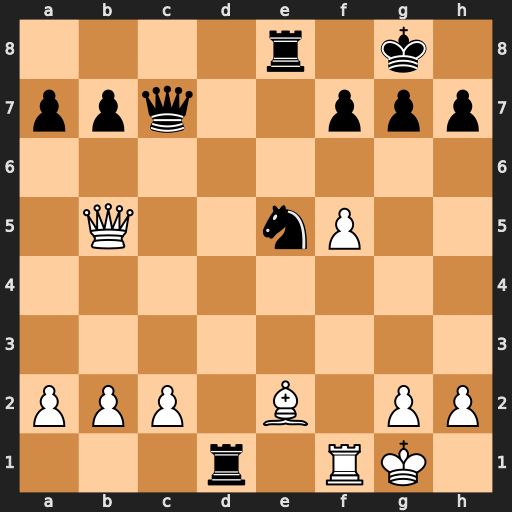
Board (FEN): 4r1k1/ppq2ppp/8/1Q2nP2/8/8/PPP1B1PP/3r1RK1
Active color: w
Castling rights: -
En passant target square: -
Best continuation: Qxe8#